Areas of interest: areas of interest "Tangshan City Swimming Hall"
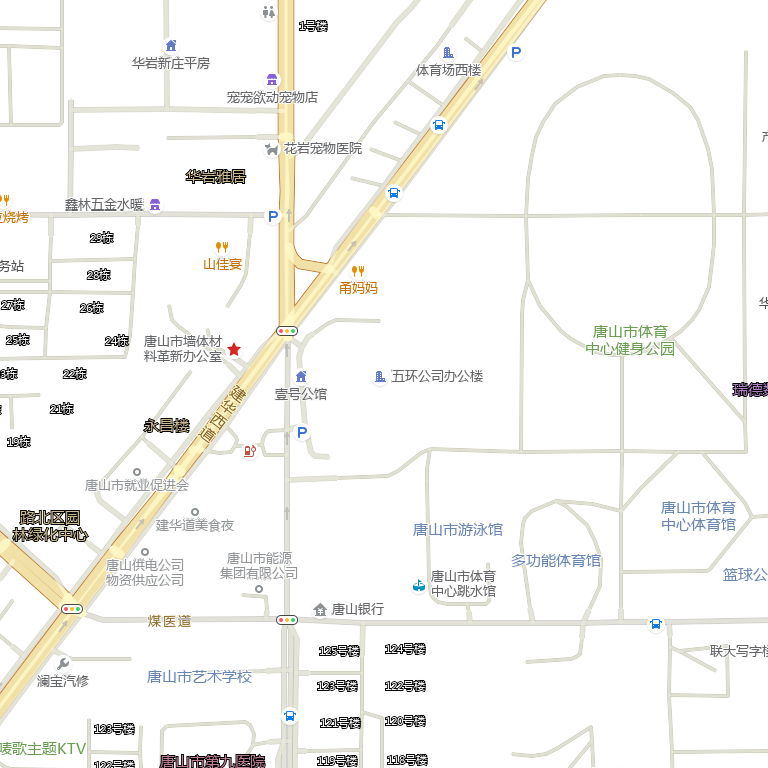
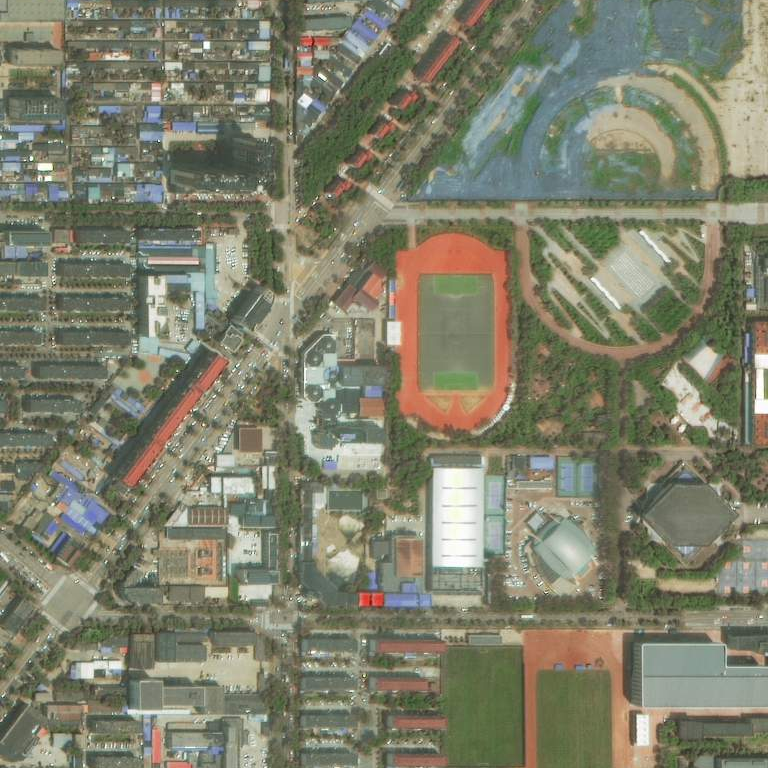